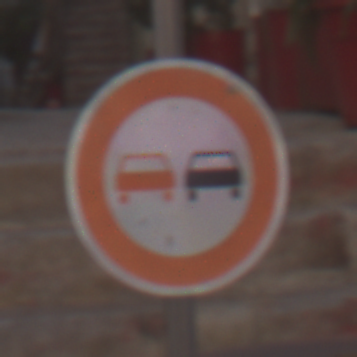
Verkehrszeichen: Ueberholverbot
Umgebung: Outdoor, Urban
Tageszeit: MorningAfternoon
Wetter: Clear
Licht: Natural
Jahreszeit: NotSpecified
Kontrast: LowContrast